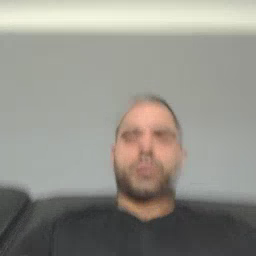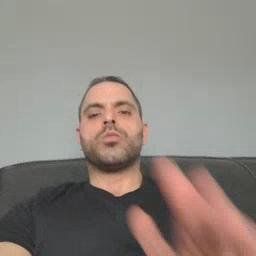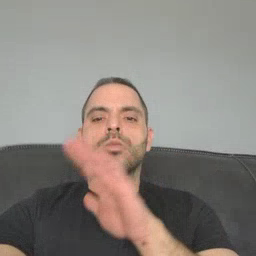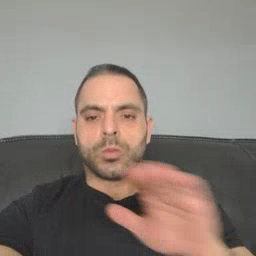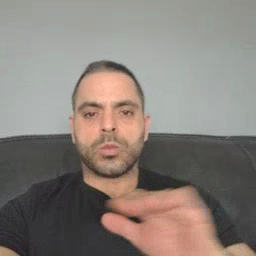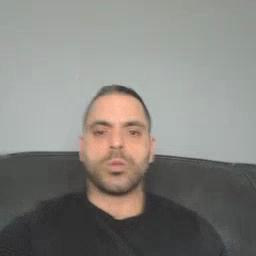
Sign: clean